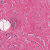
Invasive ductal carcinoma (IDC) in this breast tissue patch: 0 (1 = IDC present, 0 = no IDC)